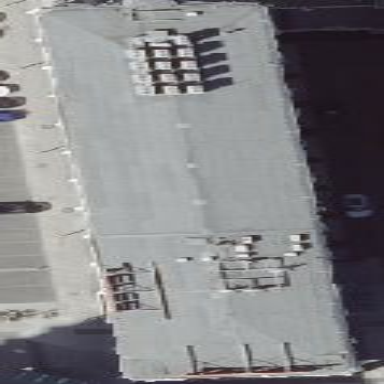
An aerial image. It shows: Office building with flat roof.